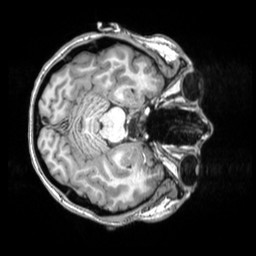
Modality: T1w
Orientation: axial
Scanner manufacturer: siemens
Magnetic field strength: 3 T
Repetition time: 2.5 s
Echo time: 0.00343 s